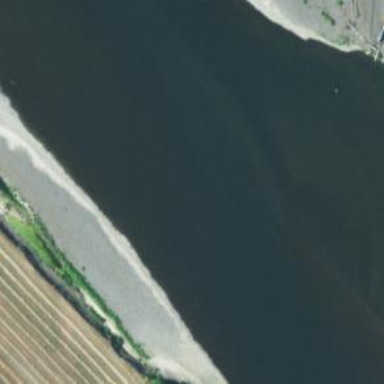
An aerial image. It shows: Beautiful river scene.